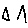
Label: triangle